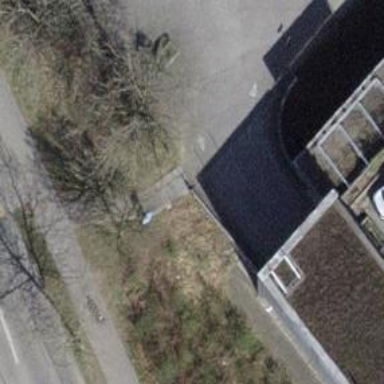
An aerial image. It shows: Rooftop parking entrance.